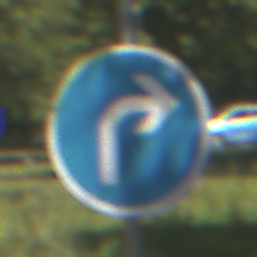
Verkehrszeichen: VorgeschriebeneFahrtrichtungRechts
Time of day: Midday
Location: Outdoor (RoadRail)
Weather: Clear
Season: NotSpecified
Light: Natural